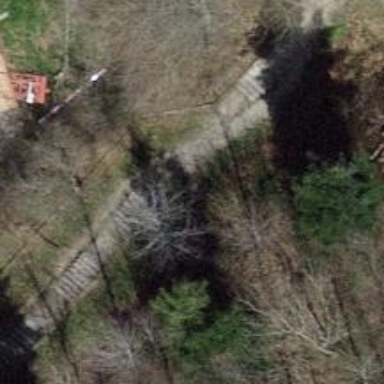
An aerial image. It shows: Steps with unpaved surface.